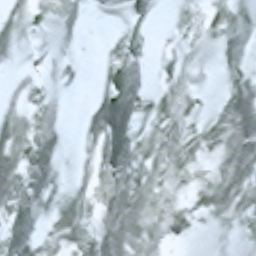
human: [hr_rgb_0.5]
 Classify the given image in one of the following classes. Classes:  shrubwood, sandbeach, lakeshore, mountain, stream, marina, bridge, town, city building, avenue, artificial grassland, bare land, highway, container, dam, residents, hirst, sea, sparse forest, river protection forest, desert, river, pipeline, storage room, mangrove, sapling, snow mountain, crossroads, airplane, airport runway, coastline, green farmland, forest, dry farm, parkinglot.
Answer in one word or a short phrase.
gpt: snow mountain